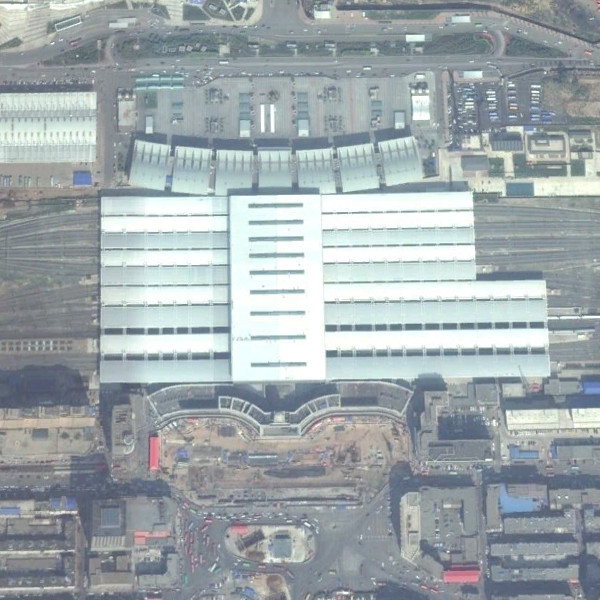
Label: RailwayStation